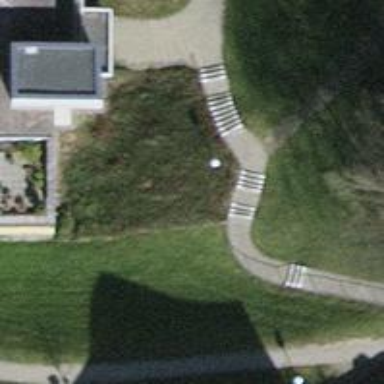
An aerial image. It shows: Road with steps.